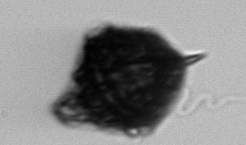
Label: Gonyaulax